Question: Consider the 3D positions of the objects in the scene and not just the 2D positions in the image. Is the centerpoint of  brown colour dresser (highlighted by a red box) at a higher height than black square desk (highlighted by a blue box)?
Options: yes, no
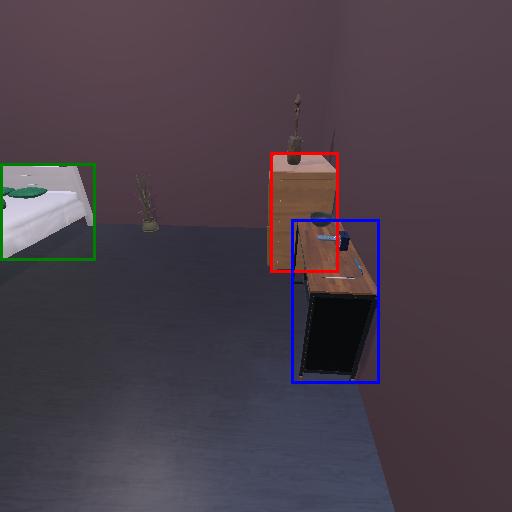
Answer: yes